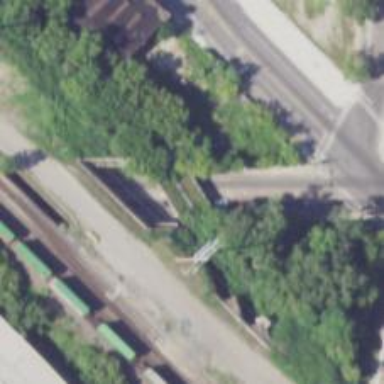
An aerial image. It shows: Abandoned railway bridge.